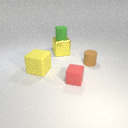
small brown rubber cylinder to the right of small red rubber cube